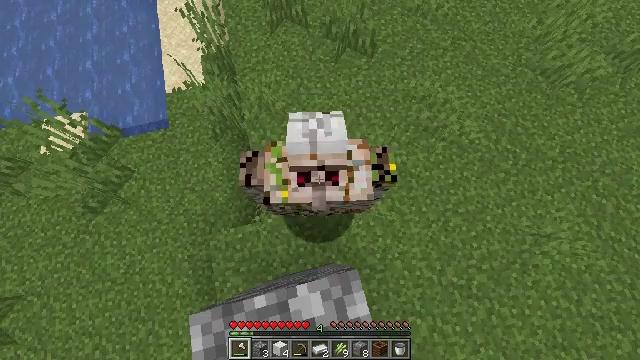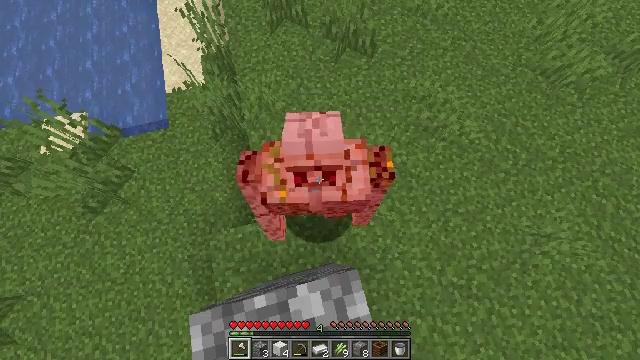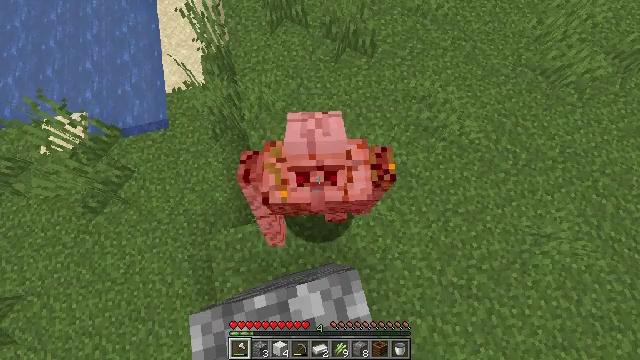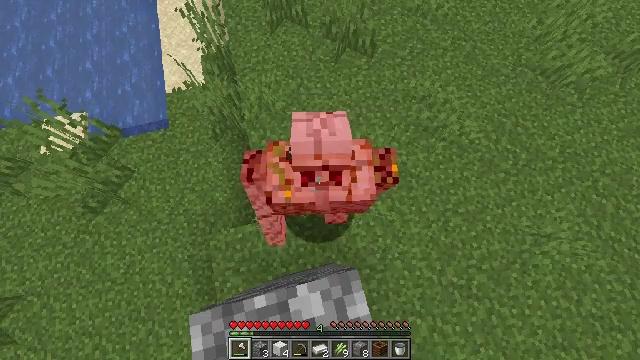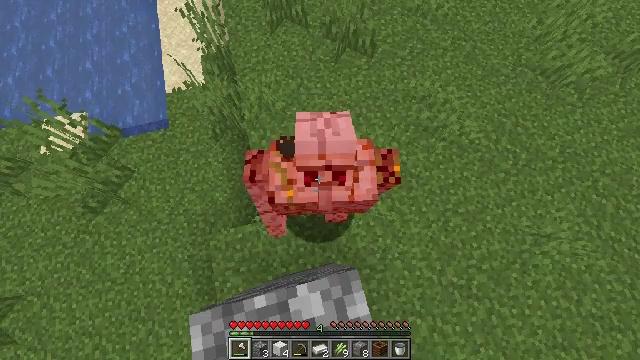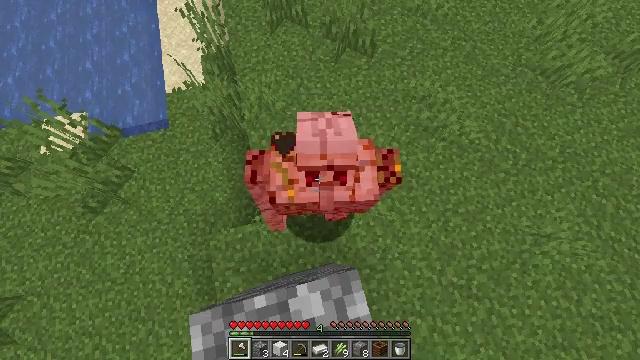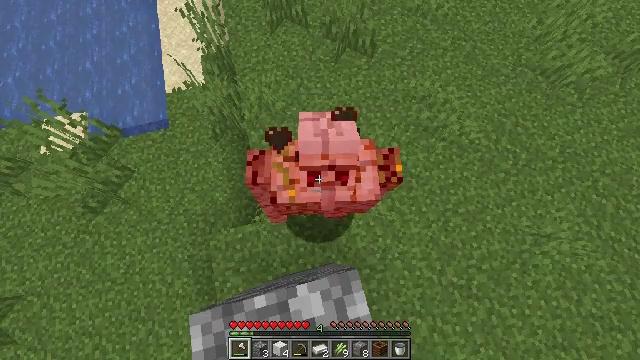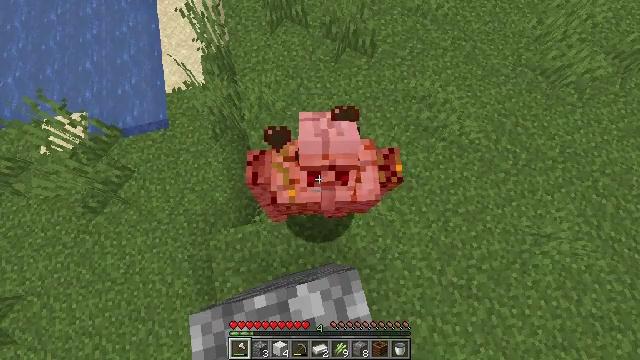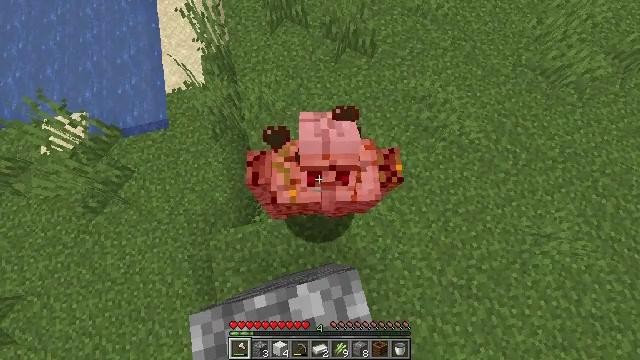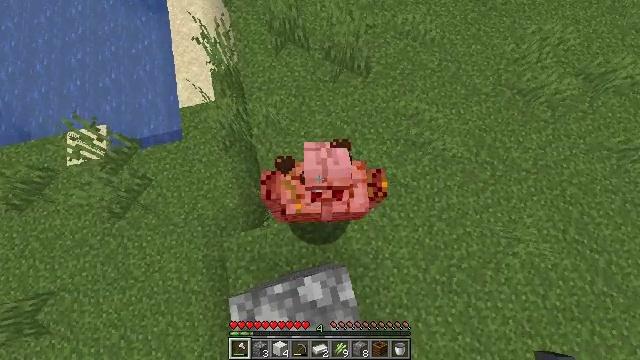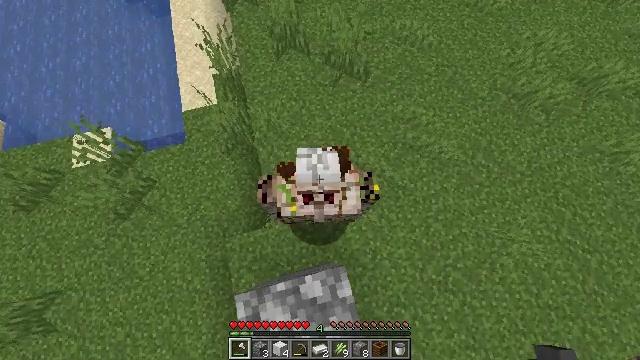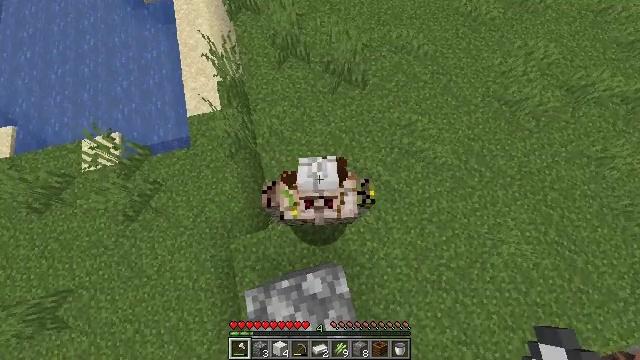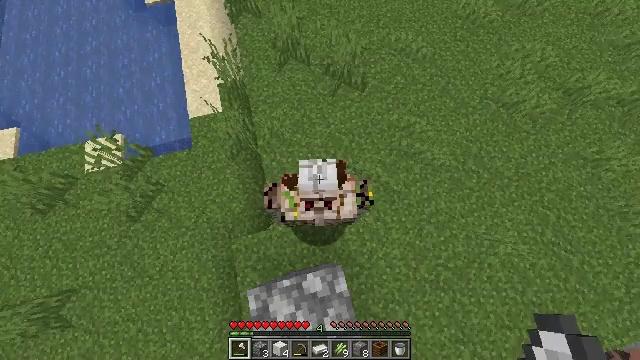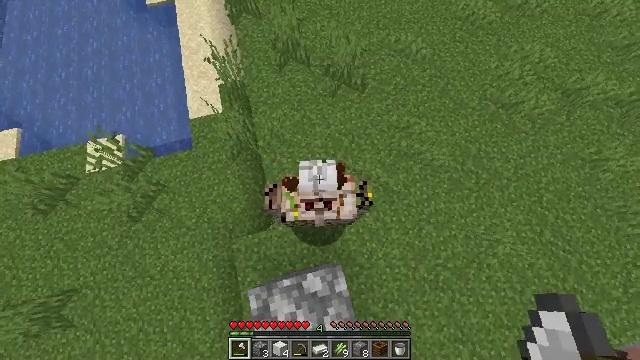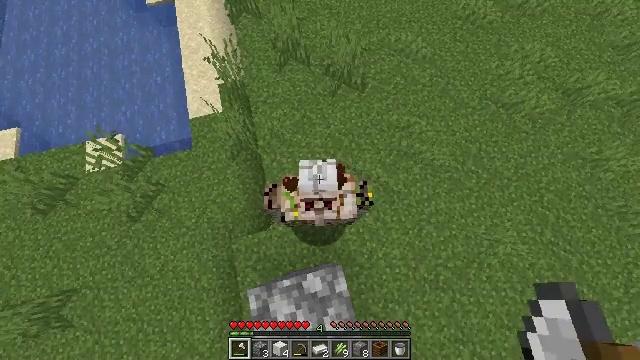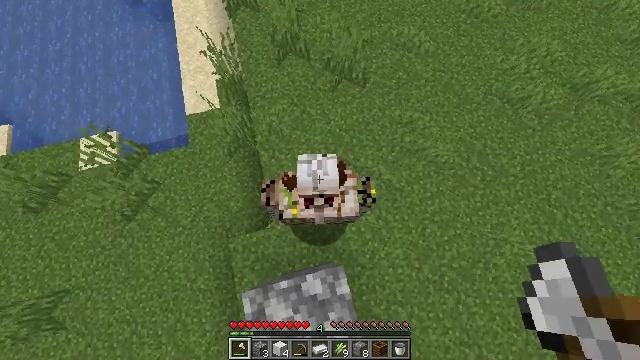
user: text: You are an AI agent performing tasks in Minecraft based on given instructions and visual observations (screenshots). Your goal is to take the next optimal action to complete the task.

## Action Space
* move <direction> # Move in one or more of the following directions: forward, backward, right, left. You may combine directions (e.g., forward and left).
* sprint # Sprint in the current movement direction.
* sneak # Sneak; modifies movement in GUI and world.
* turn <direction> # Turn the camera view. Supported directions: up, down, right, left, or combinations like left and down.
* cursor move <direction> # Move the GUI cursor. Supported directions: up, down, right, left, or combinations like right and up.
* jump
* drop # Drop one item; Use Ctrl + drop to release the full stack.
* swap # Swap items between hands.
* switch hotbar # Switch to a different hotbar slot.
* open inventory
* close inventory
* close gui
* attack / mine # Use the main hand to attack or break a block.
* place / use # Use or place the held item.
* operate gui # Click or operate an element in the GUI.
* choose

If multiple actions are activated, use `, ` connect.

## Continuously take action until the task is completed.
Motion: motion action
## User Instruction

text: Defeat the iron golem.
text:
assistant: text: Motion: no_op
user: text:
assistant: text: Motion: no_op
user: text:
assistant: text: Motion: no_op
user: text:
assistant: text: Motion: no_op
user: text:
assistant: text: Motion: no_op
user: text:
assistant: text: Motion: no_op
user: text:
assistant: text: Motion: no_op
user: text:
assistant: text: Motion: jump
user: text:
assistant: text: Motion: jump
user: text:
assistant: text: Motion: jump
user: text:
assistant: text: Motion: jump
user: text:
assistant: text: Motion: jump
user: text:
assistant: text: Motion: no_op
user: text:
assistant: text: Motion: no_op
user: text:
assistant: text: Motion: no_op
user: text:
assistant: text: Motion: no_op
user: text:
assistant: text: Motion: no_op
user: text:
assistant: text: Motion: attack / mine
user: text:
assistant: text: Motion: attack / mine
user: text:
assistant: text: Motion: attack / mine
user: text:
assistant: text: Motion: attack / mine
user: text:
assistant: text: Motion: no_op
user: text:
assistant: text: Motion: no_op